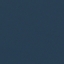
Land use / land cover class: SeaLake